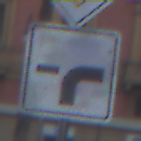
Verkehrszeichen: VerlaufVorfahrtsstrasse9
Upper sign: Vorfahrtsstrasse
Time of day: SunriseSunset
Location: Outdoor (Urban)
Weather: PartlyCloudy
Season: NotSpecified
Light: Natural